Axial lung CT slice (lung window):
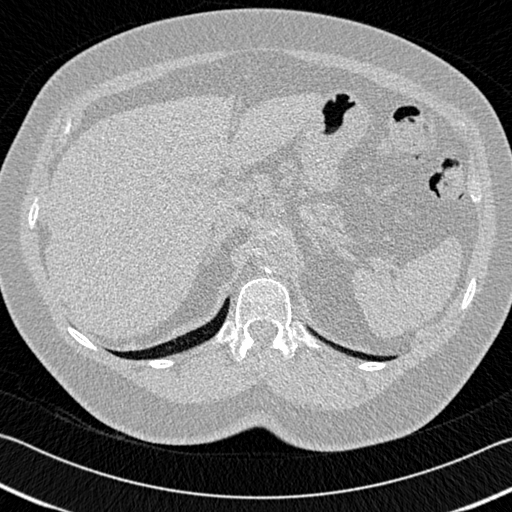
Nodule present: no